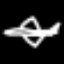
Label: airplane